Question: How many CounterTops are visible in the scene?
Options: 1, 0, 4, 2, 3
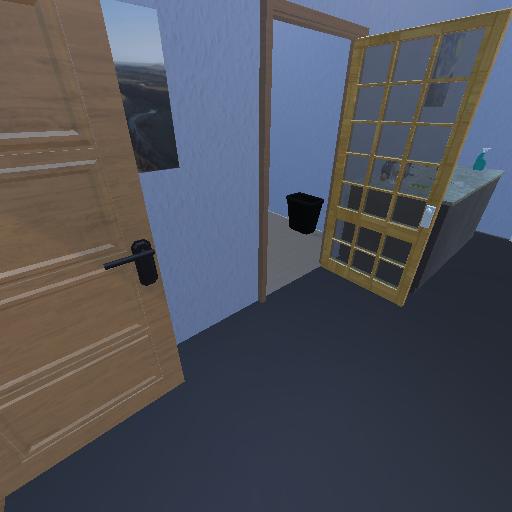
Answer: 1